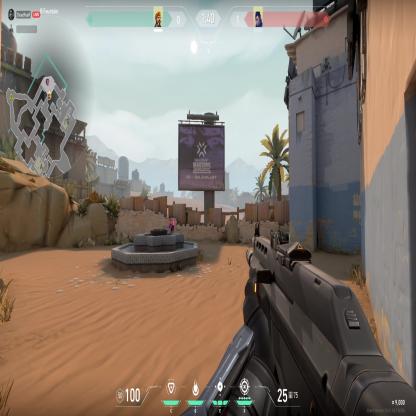
Label: enemy